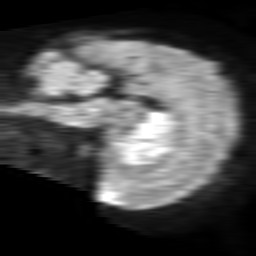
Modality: TRACE
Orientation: sagittal
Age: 58
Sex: female
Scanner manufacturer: philips
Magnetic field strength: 1.5 T
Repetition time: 4.6 s
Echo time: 0.07505 s